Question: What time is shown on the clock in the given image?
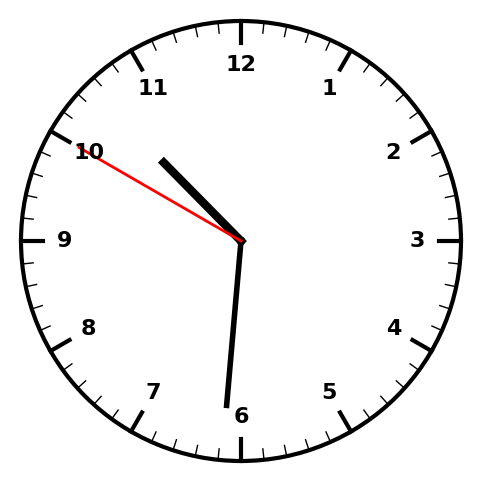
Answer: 10:30:50